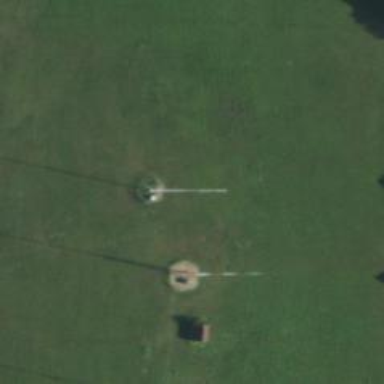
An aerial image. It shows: Communication mast tower.